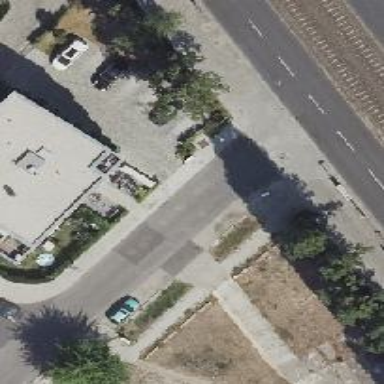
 with parking lanes on the left and street side parking on the right."